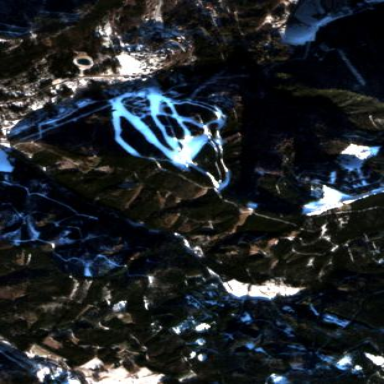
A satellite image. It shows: Area designated for winter sports.